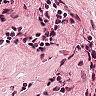
Metastatic tissue present: no